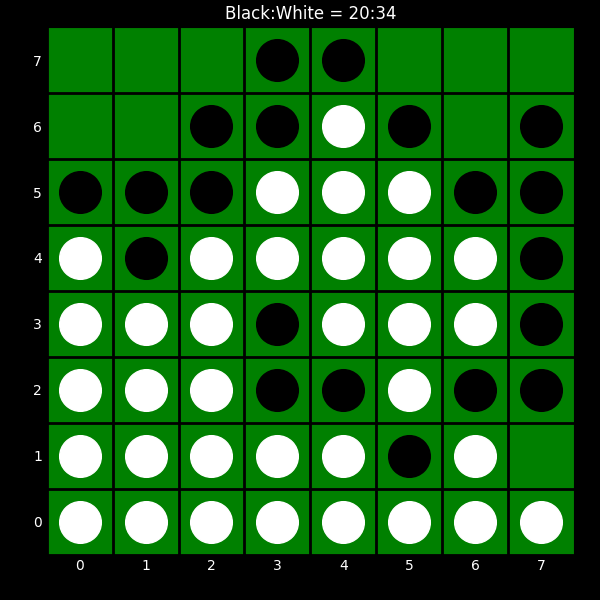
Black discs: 20
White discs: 34